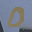
Label: 0